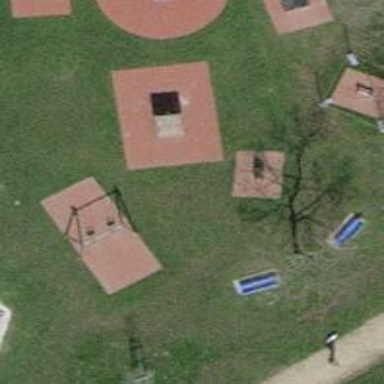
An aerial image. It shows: Playground featuring swings.